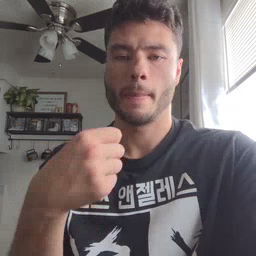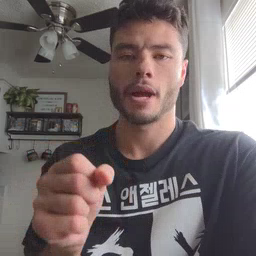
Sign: make